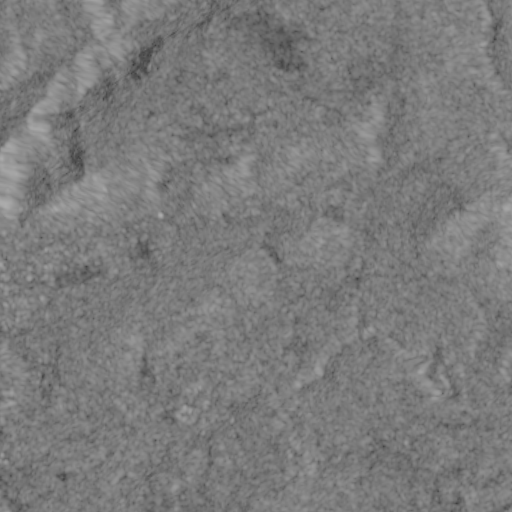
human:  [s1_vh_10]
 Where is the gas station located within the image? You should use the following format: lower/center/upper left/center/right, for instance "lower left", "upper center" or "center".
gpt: The gas station is located in the center left of the image.
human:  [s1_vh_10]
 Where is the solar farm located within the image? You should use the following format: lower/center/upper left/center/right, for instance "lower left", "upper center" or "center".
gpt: The solar farm is located in the upper center of the image.
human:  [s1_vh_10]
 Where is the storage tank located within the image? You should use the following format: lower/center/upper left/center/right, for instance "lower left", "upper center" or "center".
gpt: The storage tank is located in the lower center of the image.
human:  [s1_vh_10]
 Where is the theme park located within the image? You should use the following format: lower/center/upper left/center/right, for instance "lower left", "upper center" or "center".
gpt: The theme park is located in the lower left of the image.
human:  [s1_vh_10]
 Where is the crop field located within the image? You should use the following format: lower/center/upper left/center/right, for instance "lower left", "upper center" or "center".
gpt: There is no crop field in the image.

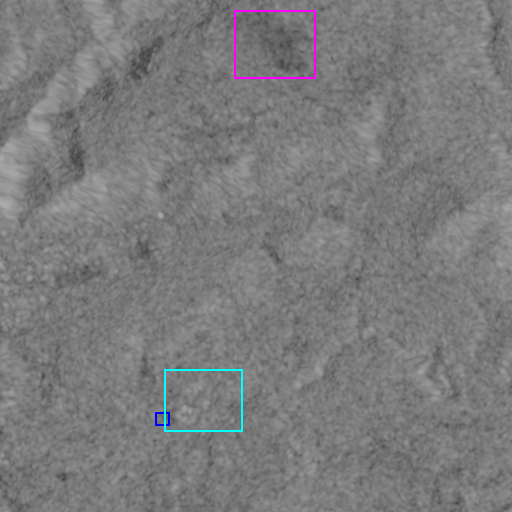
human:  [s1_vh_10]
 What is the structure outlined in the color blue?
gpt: The structure outlined in blue is a parking lot.
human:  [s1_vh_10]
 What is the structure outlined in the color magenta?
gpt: The structure outlined in magenta is a solar farm.
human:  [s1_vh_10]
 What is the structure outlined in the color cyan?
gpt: The structure outlined in cyan is a theme park.
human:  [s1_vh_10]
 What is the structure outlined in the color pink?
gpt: There is no pink outline.